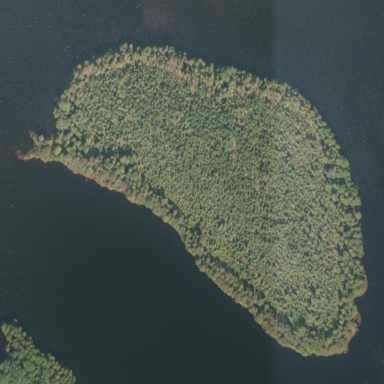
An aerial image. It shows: Islet.